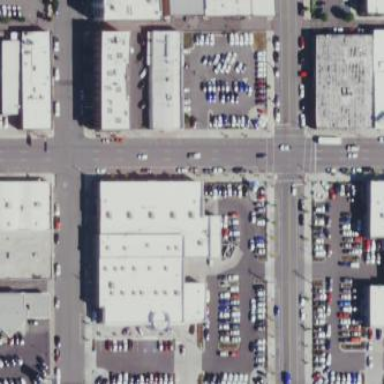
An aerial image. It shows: Parking area.